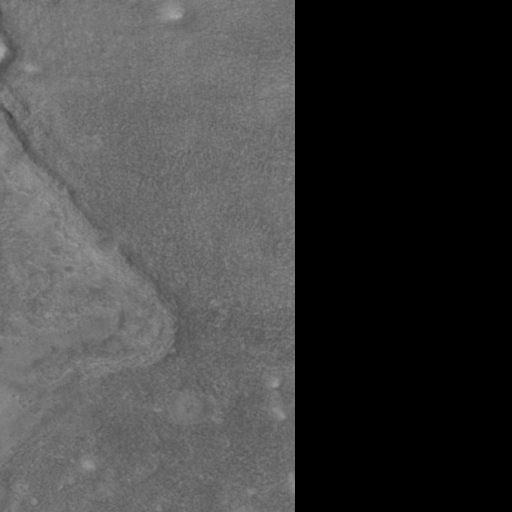
Objects detected: cone